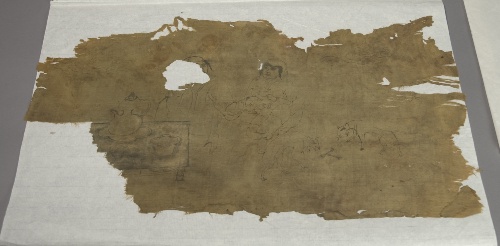
Title: 遼  宴飲圖（殘片）|Banquet Scene
Object type: Fragment
Classification: Paintings
Medium: Fragment from a wall hanging; ink on silk
Culture: China
Period: Liao dynasty (907–1125)
Dimensions: 14 5/8 x 27 1/8 in. (37.1 x 68.9 cm)
Department: Asian Art
Credit line: Purchase, Bequest of Dorothy Graham Bennett, 1999
Accession year: 1999
Repository: Metropolitan Museum of Art, New York, NY